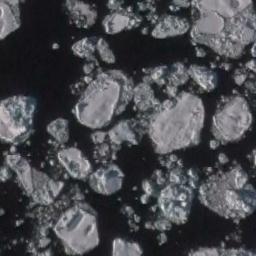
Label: sea_ice